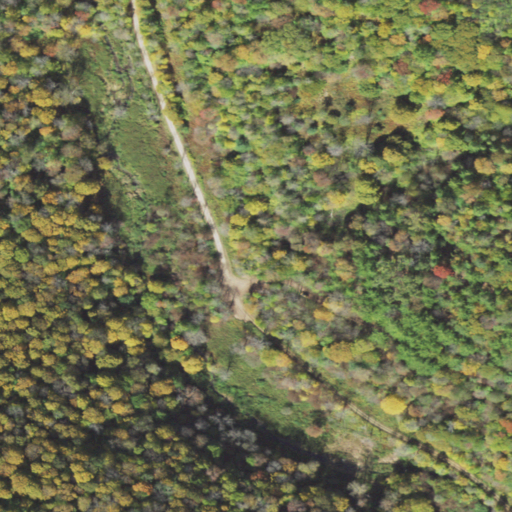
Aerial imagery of valley in Pennsylvania named Rock Hollow containing deciduous forest and open development